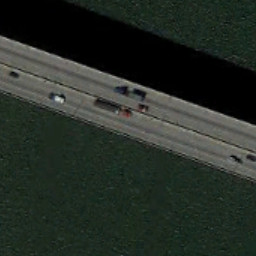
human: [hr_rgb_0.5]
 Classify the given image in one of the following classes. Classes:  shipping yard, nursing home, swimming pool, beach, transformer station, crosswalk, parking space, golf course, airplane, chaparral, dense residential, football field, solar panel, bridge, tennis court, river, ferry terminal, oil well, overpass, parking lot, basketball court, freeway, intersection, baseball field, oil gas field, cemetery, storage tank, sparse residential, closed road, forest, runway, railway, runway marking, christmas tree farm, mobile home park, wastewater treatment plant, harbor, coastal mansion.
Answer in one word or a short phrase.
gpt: bridge